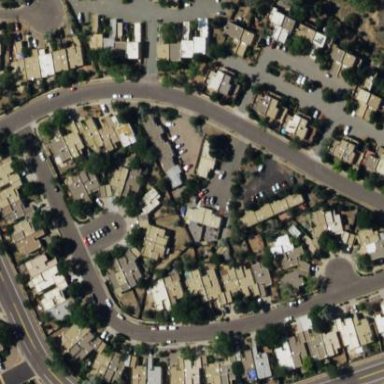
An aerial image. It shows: Residential neighbourhood.